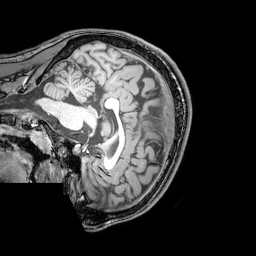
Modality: T1w
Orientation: sagittal
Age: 21
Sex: male
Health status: healthy
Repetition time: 0.081 s
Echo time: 0.037 s